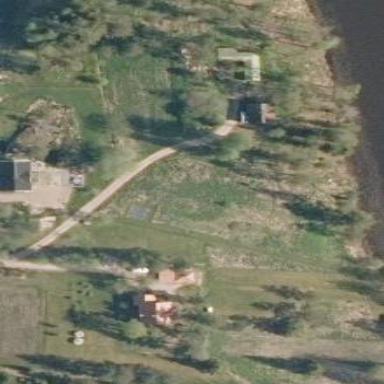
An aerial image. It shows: Farmyard area.